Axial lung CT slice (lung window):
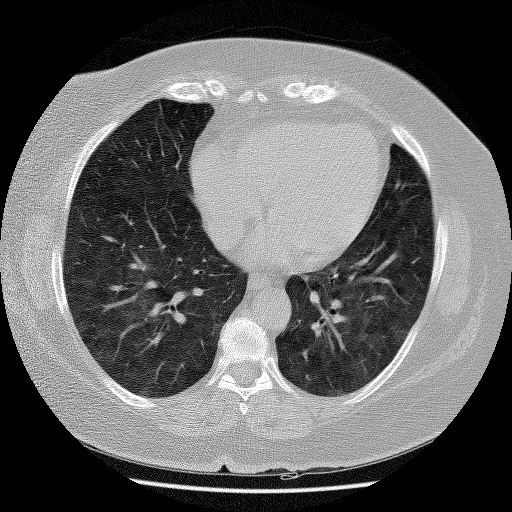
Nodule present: no